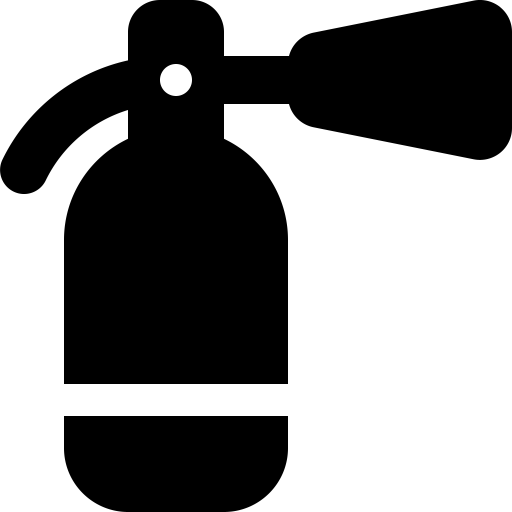
Tags: icon, FontAwesome, fa-icon, solid, fire, extinguisher